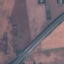
Label: Highway